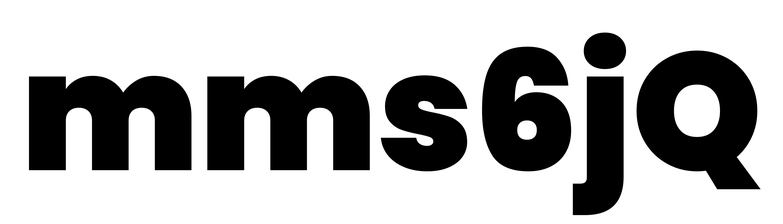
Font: Poppins-Black